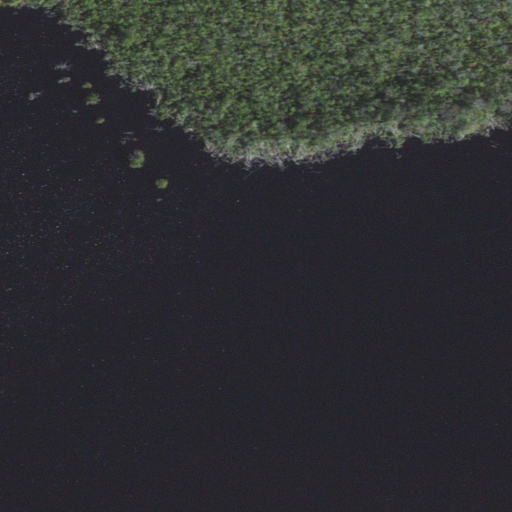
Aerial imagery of cape in North Carolina named Hospital Point containing open water, woody wetlands, and herbaceous wetlands